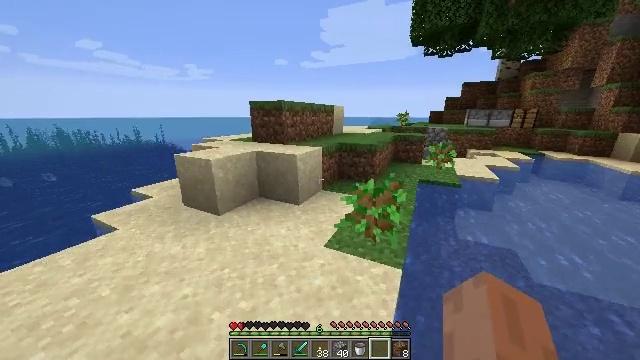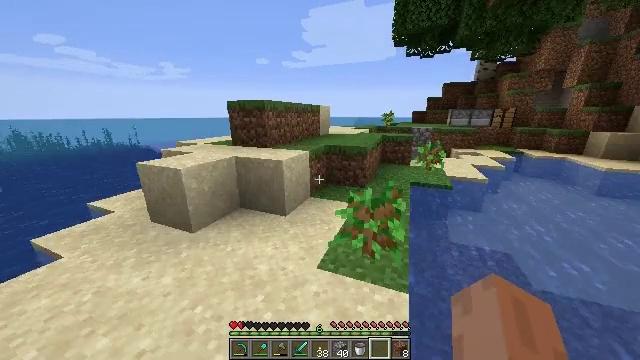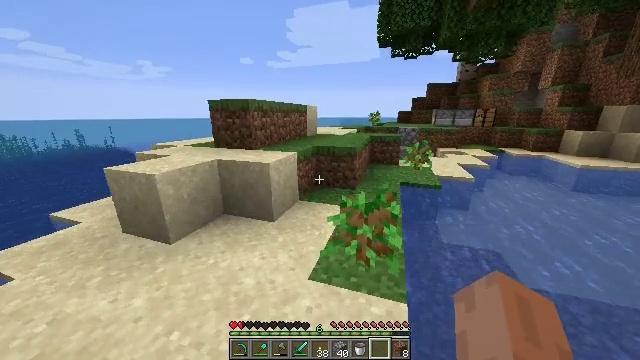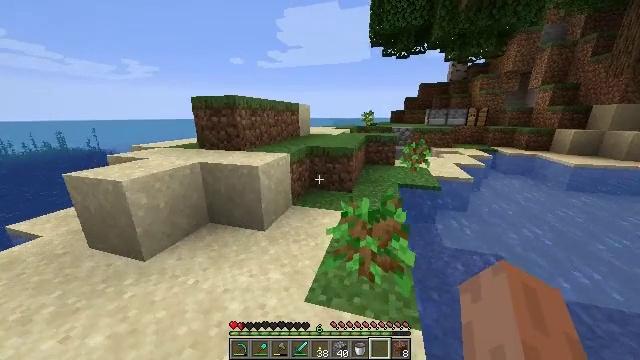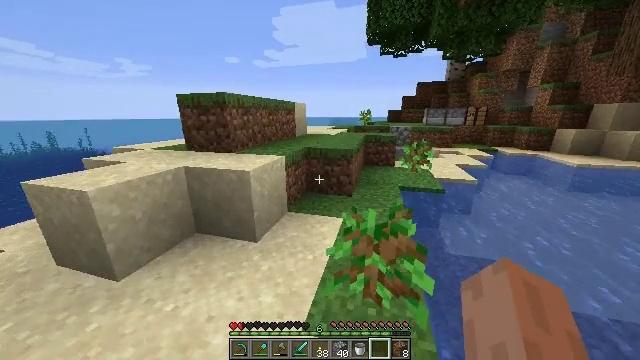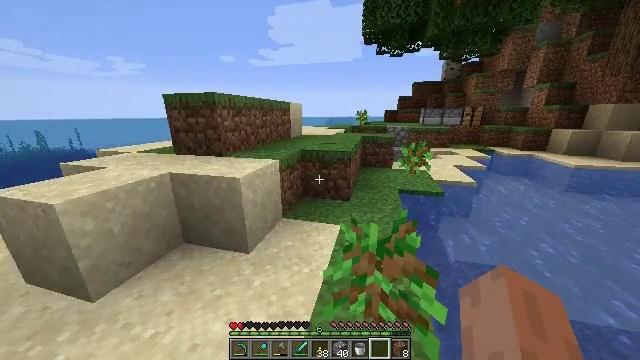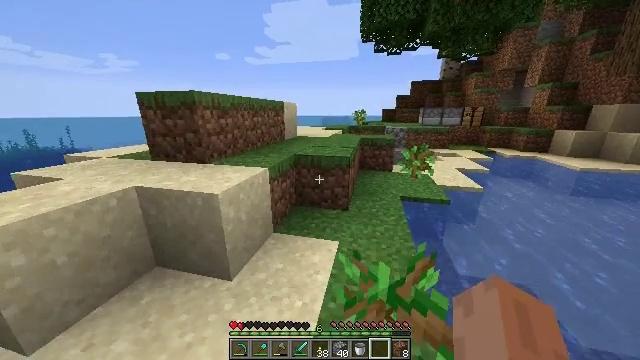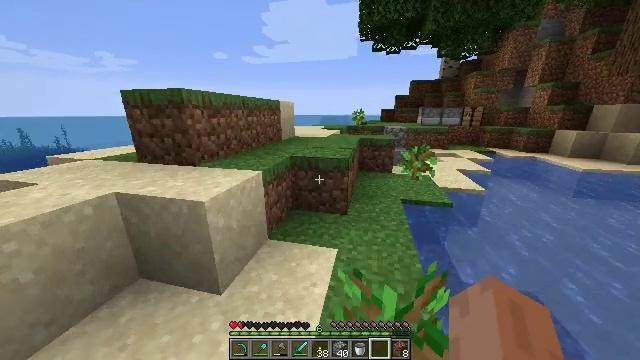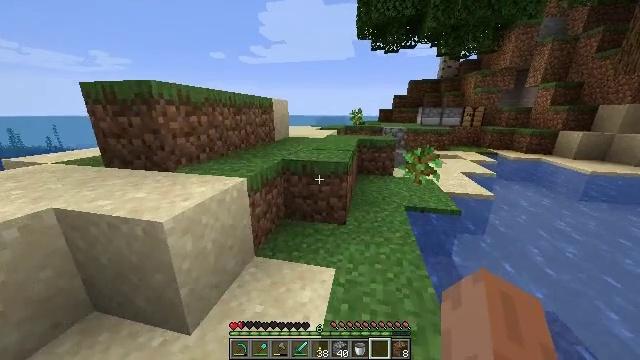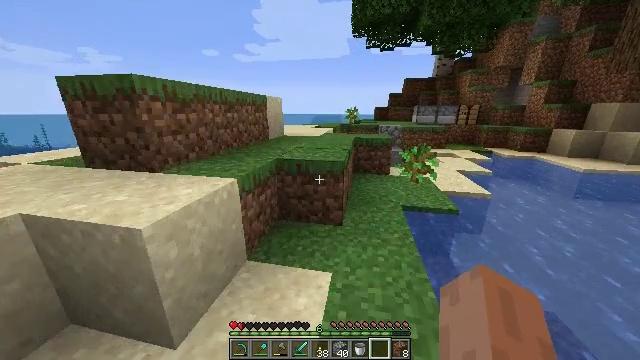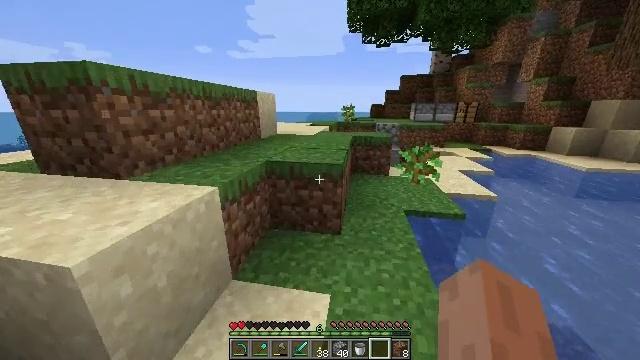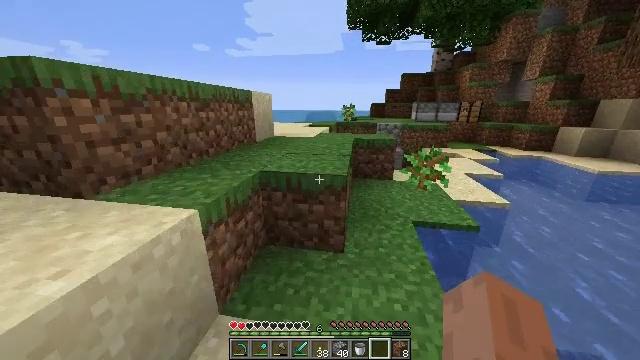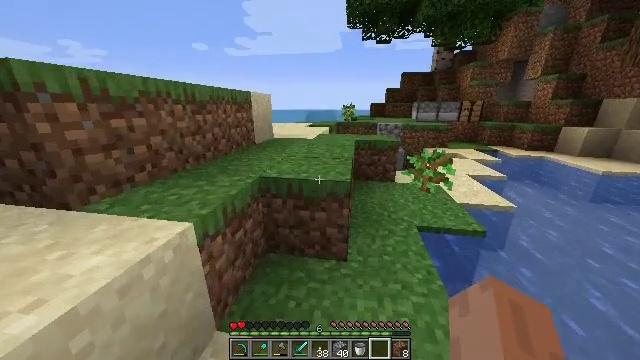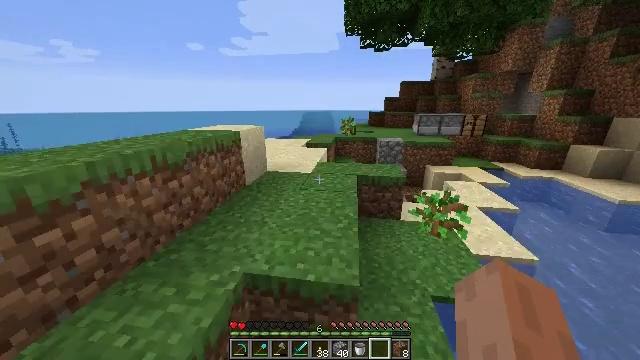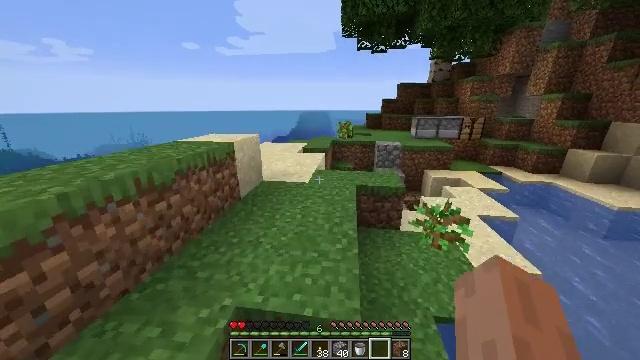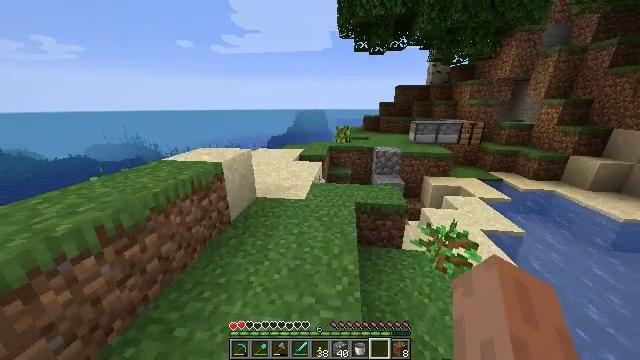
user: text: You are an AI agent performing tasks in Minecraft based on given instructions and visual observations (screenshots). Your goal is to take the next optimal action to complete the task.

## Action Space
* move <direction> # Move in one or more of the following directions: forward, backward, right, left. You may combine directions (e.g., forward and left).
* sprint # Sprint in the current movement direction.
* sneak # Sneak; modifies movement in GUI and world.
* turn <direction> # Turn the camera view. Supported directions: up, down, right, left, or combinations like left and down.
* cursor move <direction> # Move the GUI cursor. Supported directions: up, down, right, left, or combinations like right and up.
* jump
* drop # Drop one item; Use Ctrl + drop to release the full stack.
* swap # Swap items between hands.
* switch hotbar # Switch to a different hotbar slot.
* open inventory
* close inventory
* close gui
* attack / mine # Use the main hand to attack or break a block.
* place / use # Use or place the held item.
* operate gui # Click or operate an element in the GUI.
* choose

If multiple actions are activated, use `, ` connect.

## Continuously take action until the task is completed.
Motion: motion action
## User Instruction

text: Use kelp in a furnace to make dried kelp.
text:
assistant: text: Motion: move forward, sprint, turn right
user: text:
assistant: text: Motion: move forward, sprint, turn right
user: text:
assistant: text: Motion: move forward, sprint, turn right
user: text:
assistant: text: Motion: move forward, sprint
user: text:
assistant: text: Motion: move forward, sprint, turn right
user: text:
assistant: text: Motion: move forward, sprint
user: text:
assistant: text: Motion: move forward, sprint
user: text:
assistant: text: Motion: move forward, sprint
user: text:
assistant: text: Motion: move forward, sprint, turn right
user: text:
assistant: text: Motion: move forward, sprint, turn right
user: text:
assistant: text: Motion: move forward, sprint
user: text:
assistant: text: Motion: move forward, sprint, jump
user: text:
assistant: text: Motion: move forward, sprint, jump
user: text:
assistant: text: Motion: move forward, sprint, jump
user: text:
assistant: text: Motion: move forward, sprint, jump
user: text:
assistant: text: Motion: move forward, sprint, jump
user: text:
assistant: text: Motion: move forward, sprint
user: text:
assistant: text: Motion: move forward, sprint
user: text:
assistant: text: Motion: move forward, sprint
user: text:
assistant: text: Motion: move forward, sprint
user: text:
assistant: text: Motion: move forward, sprint
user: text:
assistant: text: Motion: move forward, sprint, turn left
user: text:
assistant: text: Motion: move forward, sprint
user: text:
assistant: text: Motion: move forward, sprint
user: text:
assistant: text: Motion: move forward and move left, sprint, turn right
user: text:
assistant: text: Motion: move forward and move left, sprint, turn right
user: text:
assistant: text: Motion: move forward and move left, sprint, turn right
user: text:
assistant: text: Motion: move forward and move left, sprint, turn right
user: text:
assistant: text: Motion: move forward and move left, sprint, turn right
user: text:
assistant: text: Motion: move forward and move left, sprint, turn right